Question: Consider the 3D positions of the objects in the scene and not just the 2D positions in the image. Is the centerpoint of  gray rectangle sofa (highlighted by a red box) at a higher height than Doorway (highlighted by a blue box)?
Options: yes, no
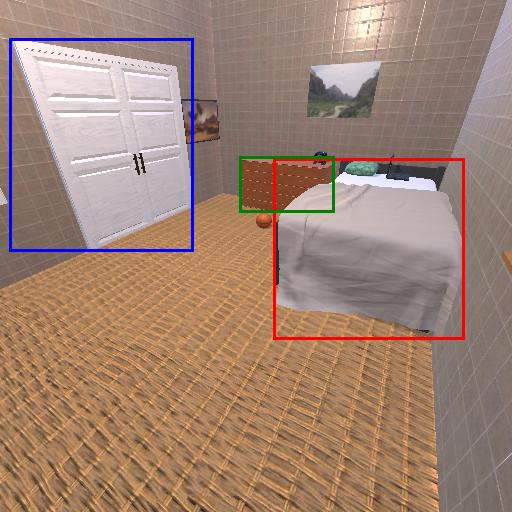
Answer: yes